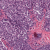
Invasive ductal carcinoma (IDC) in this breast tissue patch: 0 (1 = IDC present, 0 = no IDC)